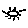
Label: sun